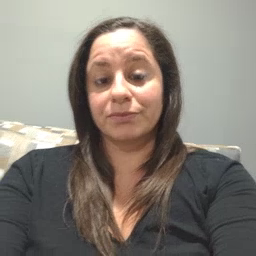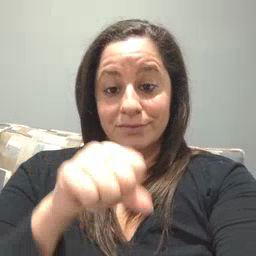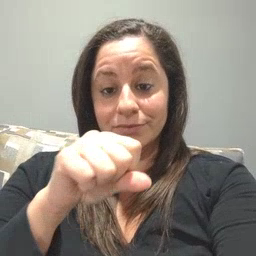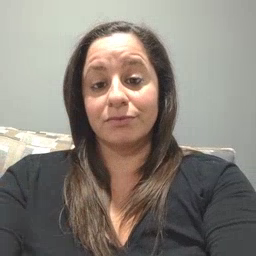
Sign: yes